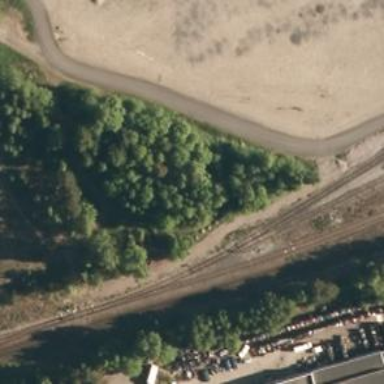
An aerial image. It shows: Wedge used for railway derailment.